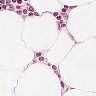
Metastatic tissue present: no